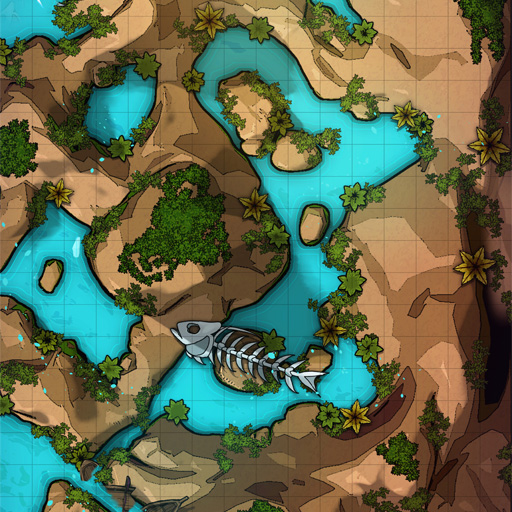
A D&D Grid Map lakes skeleton dessert (Ocean Water Banks Map)